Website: home-depot
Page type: delivery-shipping
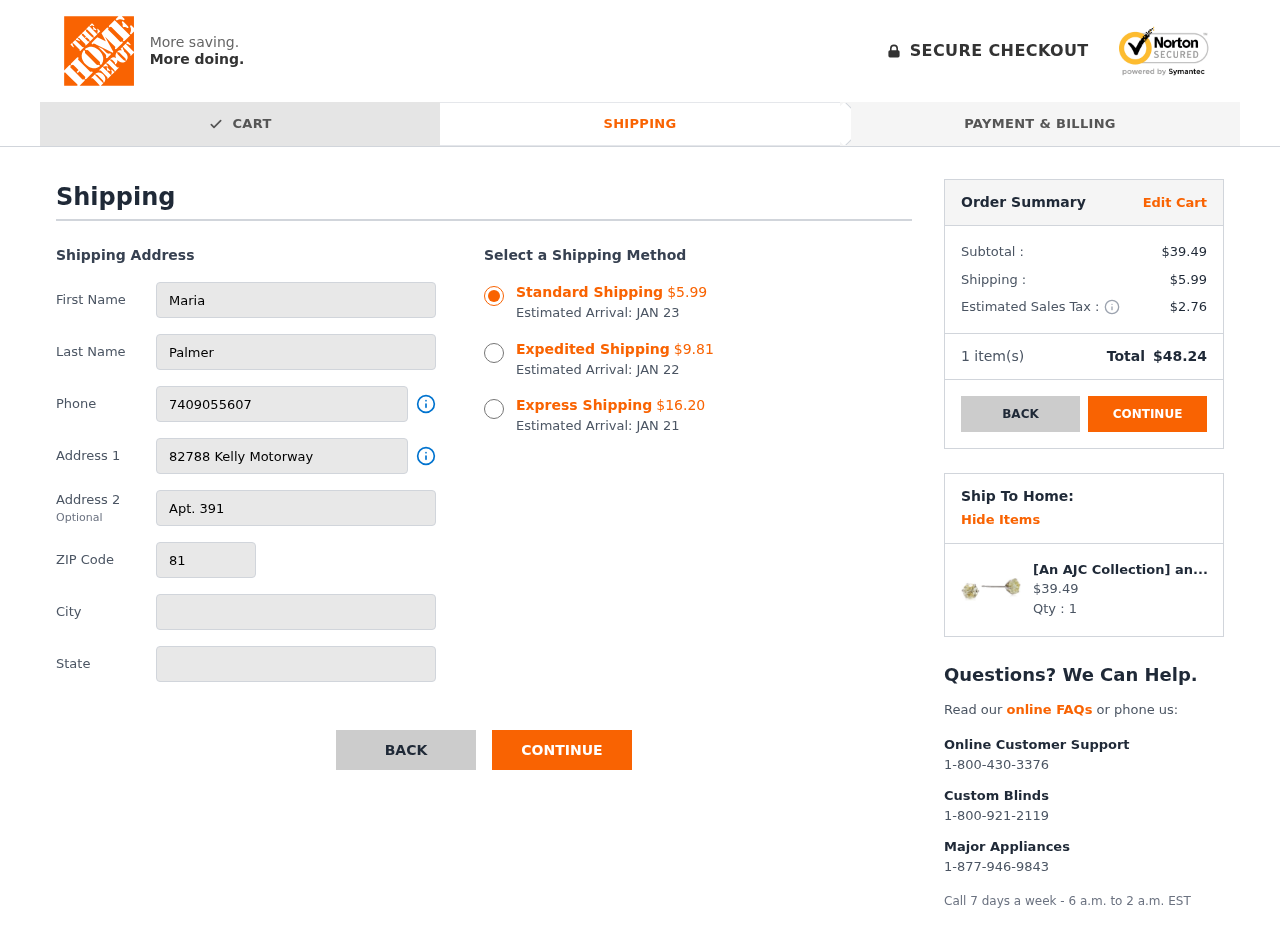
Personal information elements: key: PII_CITY
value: Port Mitchell
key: PII_FIRSTNAME
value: Maria
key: PII_LASTNAME
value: Palmer
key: PII_PHONE
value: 7409055607
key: PII_POSTCODE
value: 81615
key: PII_STATE
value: Arkansas
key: PII_STREET
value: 82788 Kelly Motorway
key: PII_STREET2
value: Apt. 391
Product elements: key: PRODUCT1_NAME
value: [An AJC Collection] an AJC Collection [] with a Certificate Diamond Platinum 900 Earrings total 1.00
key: PRODUCT1_PRICE
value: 39.49
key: PRODUCT1_QUANTITY
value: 1
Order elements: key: ORDER_SHIPPING_COST_STANDARD
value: $5.99
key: ORDER_DELIVERY_DATE
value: JAN 23
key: ORDER_SHIPPING_COST_EXPEDITED
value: $9.81
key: ORDER_DELIVERY_DATE_EXPEDITED
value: JAN 22
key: ORDER_SHIPPING_COST_EXPRESS
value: $16.20
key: ORDER_DELIVERY_DATE_EXPRESS
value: JAN 21
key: ORDER_SUBTOTAL
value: $39.49
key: ORDER_SHIPPING_COST
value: $5.99
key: ORDER_TAX
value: $2.76
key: ORDER_NUM_ITEMS
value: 1
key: ORDER_TOTAL
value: $48.24